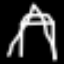
Label: The Eiffel Tower